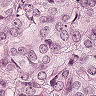
Metastatic tissue present: yes